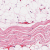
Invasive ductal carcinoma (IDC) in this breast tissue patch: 0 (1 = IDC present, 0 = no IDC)